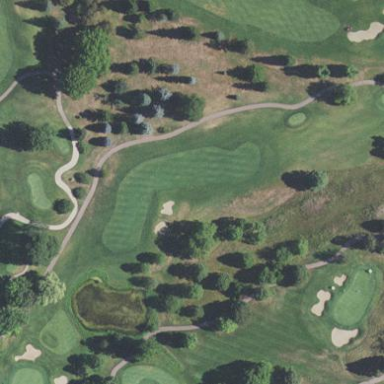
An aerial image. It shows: Golf fairway surrounded by grass.